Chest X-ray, PA view. Patient: 57 years old, sex M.
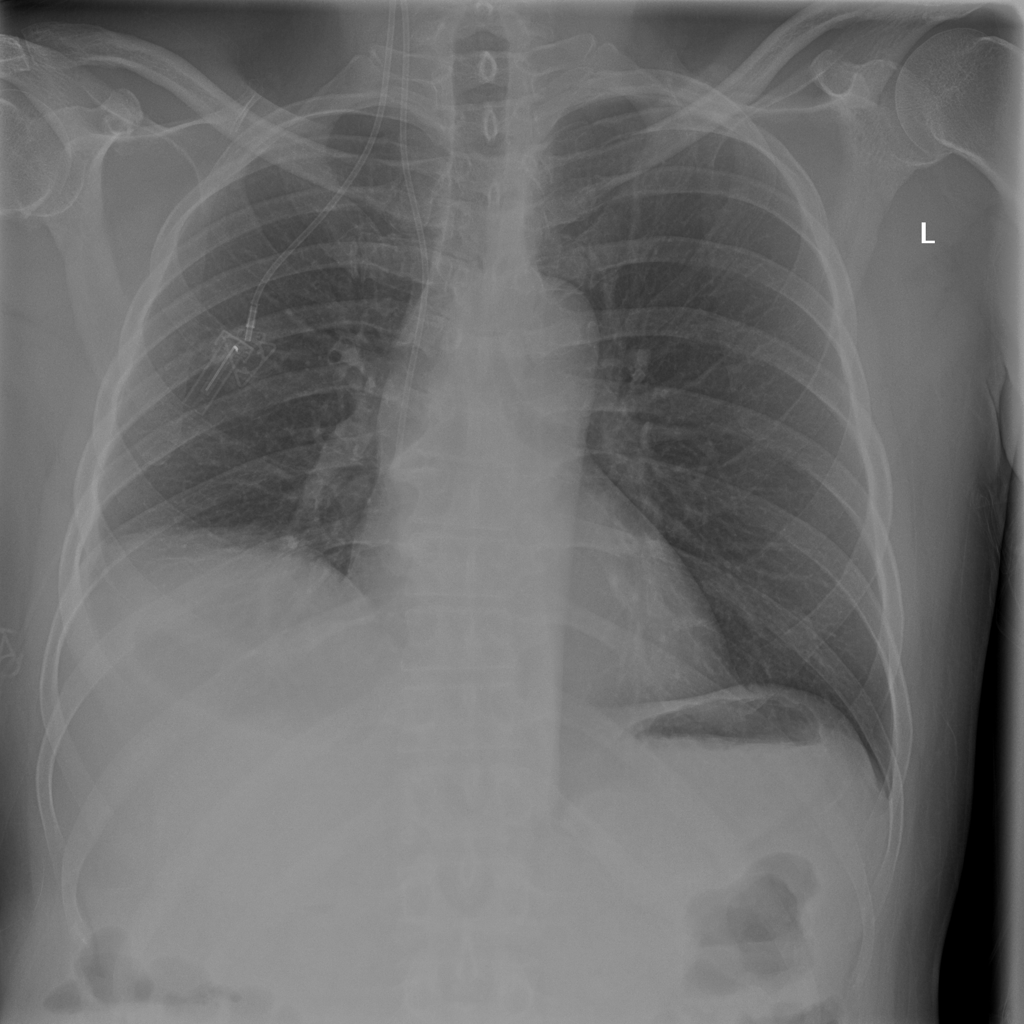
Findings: Atelectasis, Effusion